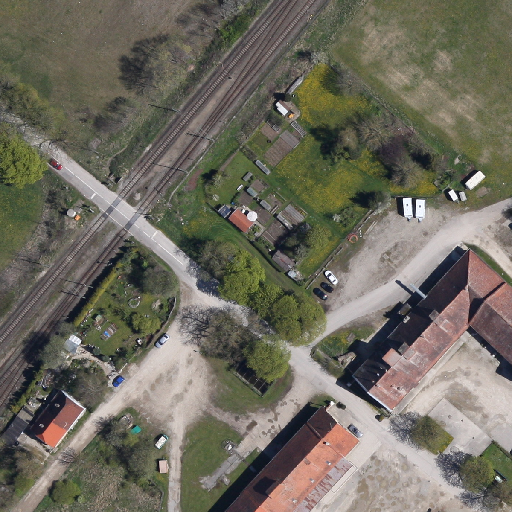
Referring expression: light-duty vehicle in the parking area